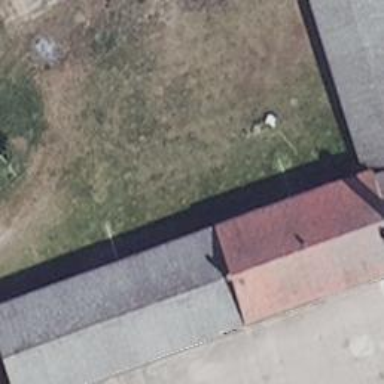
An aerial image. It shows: Gabled farm auxiliary building with the roof oriented along its structure.